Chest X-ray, PA view. Patient: 32 years old, sex F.
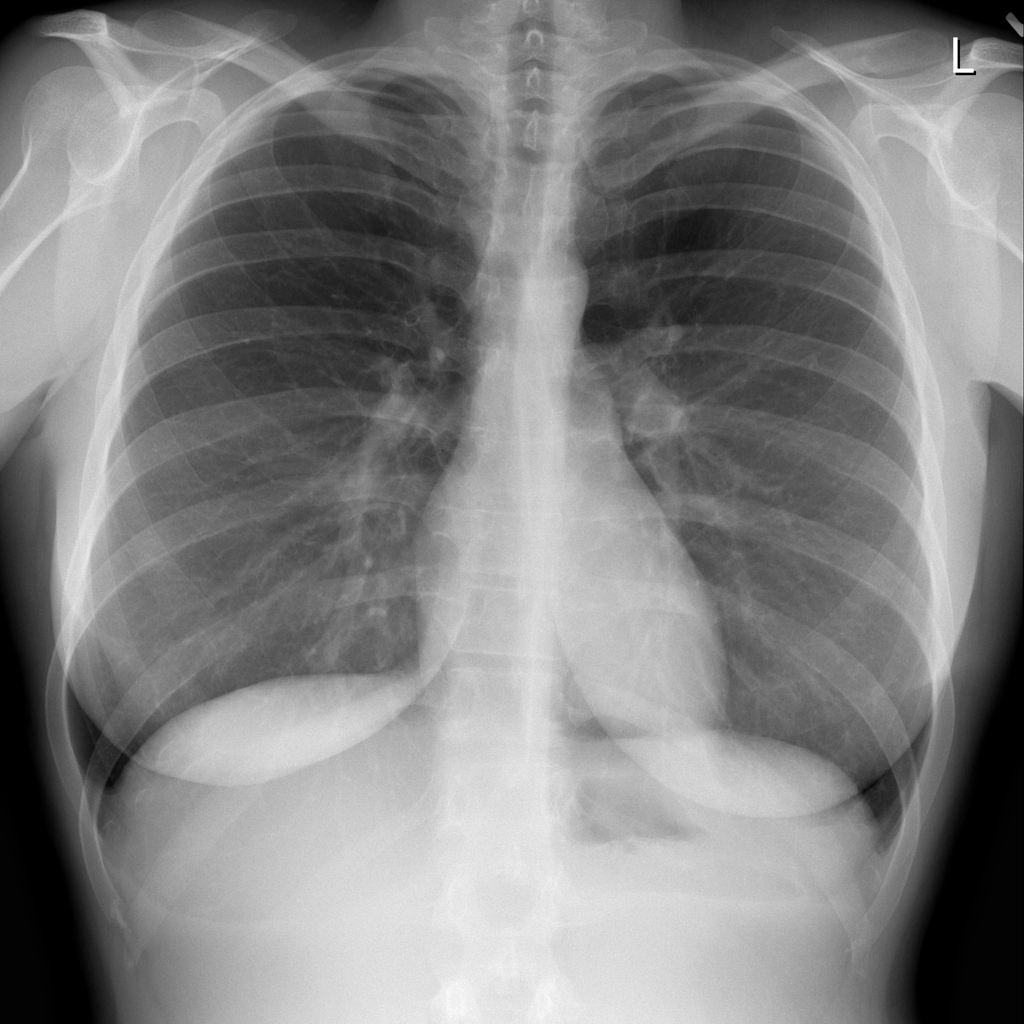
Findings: No Finding